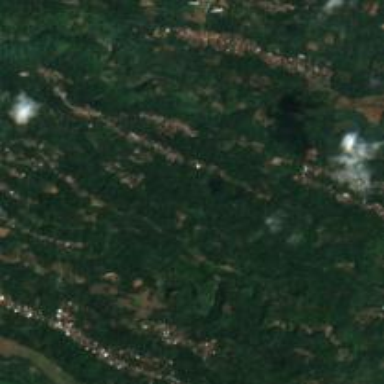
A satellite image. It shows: Small hamlet.